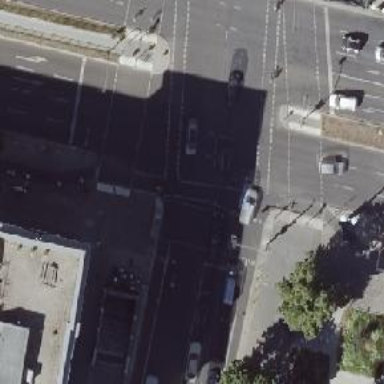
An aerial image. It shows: Tertiary road with asphalt surface and lane markings. There are sidewalks on both sides and exclusive cycle lanes.